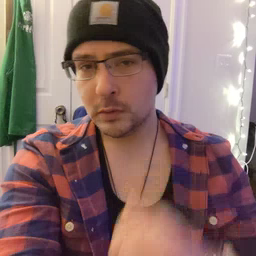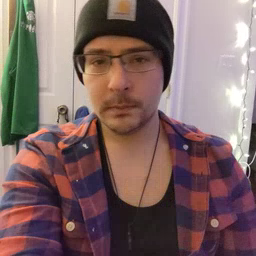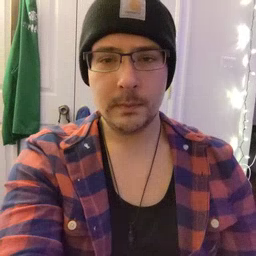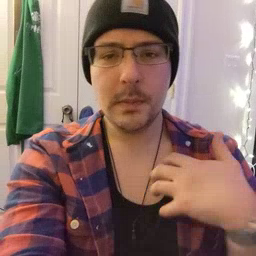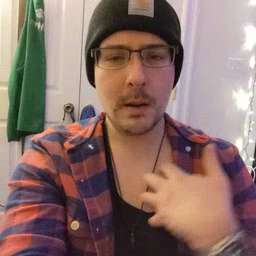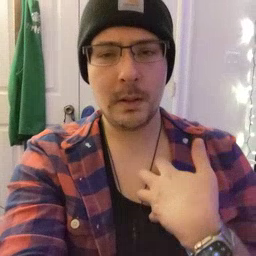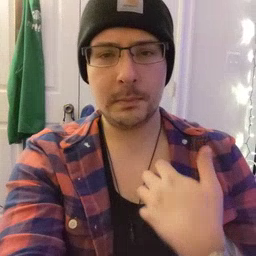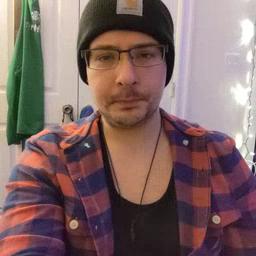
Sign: animal